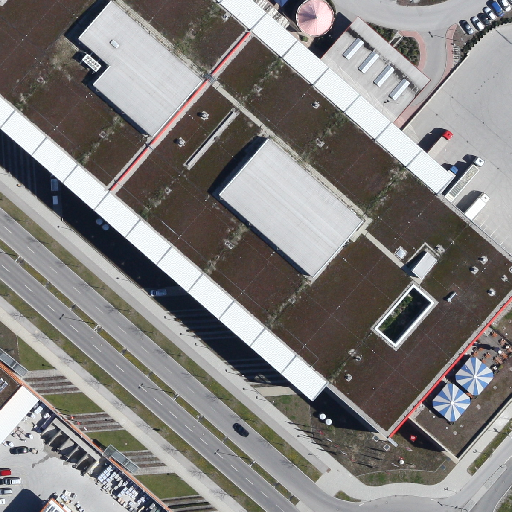
Referring expression: paved road